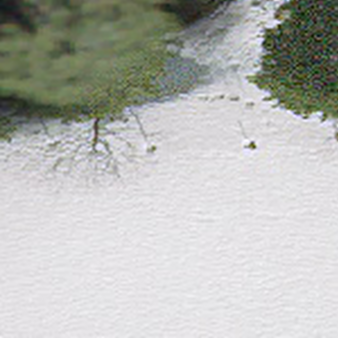
Label: other